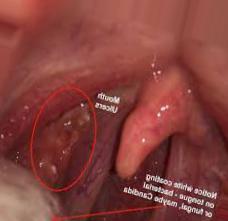
Condition: Mouth Ulcer